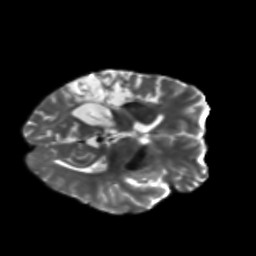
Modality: T2w
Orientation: axial
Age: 62
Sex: female
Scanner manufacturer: siemens
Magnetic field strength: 3 T
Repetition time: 5.25 s
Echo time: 0.08 s